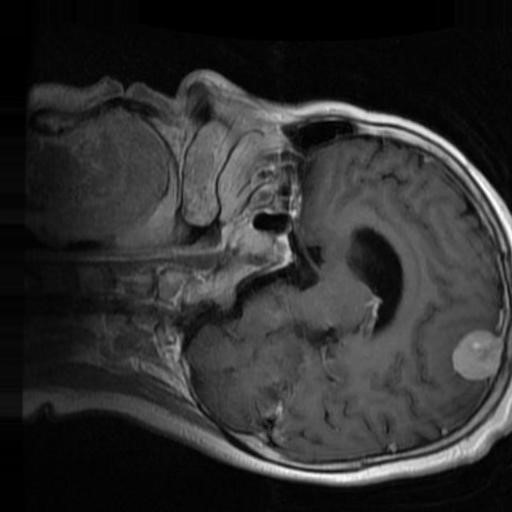
Label: brain_menin